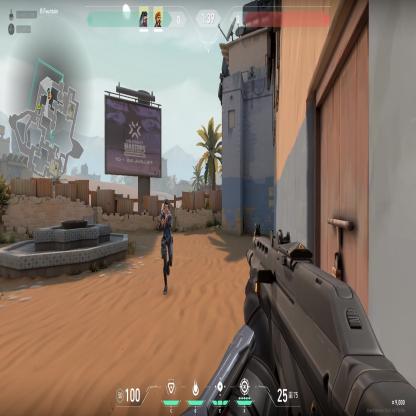
Label: teammate